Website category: sports
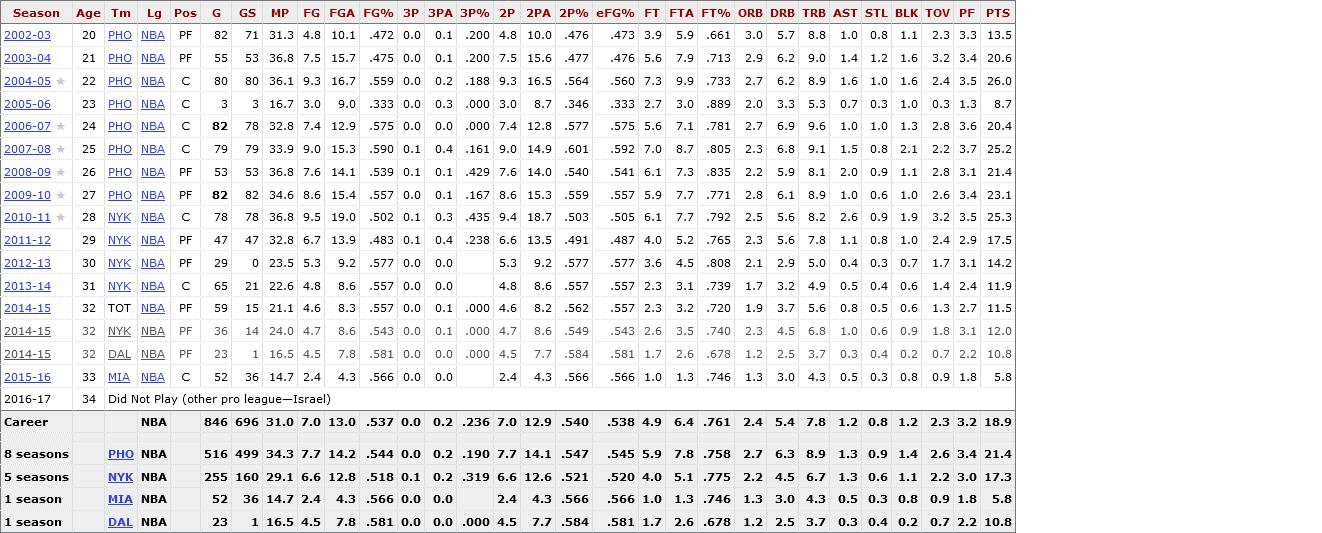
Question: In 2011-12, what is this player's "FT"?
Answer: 4.0

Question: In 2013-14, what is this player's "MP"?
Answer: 22.6

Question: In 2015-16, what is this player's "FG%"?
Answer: .566

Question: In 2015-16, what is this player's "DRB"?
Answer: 3.0

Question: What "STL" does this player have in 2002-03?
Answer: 0.8

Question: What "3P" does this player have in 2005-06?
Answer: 0.0

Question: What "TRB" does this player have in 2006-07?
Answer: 9.6

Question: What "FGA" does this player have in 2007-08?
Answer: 15.3

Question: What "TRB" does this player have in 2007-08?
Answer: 9.1

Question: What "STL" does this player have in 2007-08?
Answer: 0.8

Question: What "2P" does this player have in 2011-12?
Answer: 6.6

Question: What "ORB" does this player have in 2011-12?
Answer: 2.3

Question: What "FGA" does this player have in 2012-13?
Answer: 9.2

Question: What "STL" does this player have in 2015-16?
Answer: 0.3

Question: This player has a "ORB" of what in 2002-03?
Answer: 3.0

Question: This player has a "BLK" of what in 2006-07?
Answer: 1.3

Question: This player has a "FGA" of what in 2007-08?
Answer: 15.3

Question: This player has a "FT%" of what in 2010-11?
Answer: .792

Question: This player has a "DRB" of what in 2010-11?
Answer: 5.6

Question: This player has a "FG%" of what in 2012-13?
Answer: .577

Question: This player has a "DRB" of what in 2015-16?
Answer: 3.0

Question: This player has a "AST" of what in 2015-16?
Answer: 0.5

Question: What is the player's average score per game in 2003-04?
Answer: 20.6

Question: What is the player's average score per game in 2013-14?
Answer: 11.9

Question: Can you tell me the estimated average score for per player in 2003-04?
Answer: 20.6

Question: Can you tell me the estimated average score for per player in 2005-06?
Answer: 8.7

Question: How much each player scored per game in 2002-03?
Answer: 13.5

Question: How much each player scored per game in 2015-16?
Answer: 5.8

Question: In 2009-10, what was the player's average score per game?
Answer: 23.1

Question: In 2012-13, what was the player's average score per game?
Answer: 14.2

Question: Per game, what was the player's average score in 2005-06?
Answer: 8.7